Question: The demo can be viewed at:
<URL>
script.js
'''
var app=angular.module('app',[])
app.controller('MyController', function($scope) {
console.log("TEST")
$scope.on("$destroy", function() {console.log("DESTROY")})
})
'''
index.html:
'''
<!DOCTYPE html>
<html ng-app='app'>
<head>
<script data-require="angular.js@*" data-semver="1.4.0-beta.3" src="https://code.angularjs.org/1.4.0-beta.3/angular.js"></script>
<link rel="stylesheet" href="style.css" />
<script src="script.js"></script>
</head>
<body ng-controller="MyController">
<h1>Hello Plunker!</h1>
</body>
</html>
'''

Does anyone have ideas about why so many errors are throwed in plunkr? Is there a way to deal with this?
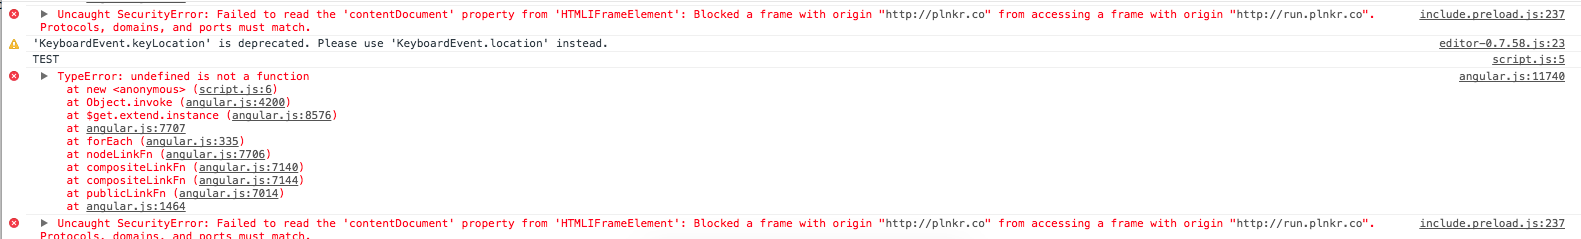
Answer: There is an error in code:
'''
$scope.on("$destroy", function() {console.log("DESTROY")})
'''
Right:
'''
$scope.$on("$destroy", function() {console.log("DESTROY")})
'''